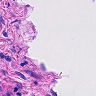
Metastatic tissue present: no